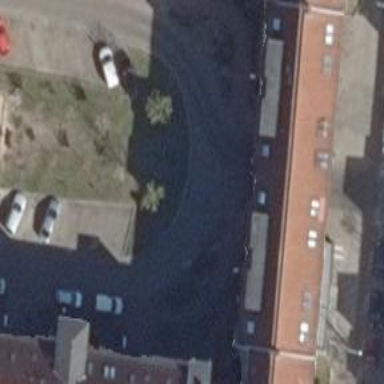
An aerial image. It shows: Living street.